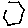
Label: hexagon